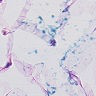
Metastatic tissue present: no